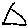
Label: triangle